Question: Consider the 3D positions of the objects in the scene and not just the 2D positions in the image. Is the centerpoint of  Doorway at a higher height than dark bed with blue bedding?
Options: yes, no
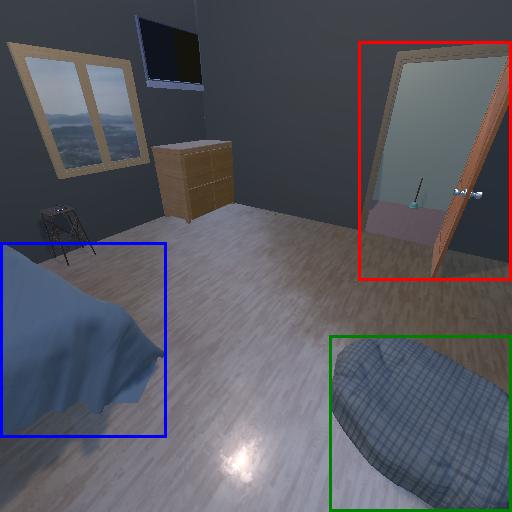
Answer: yes